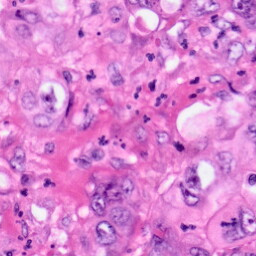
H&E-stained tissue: Pancreatic